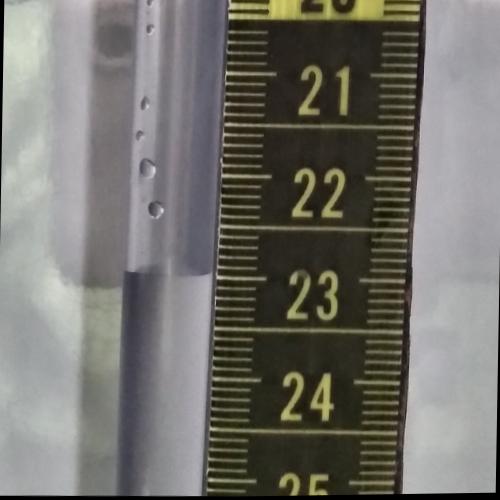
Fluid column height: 23.0 cm